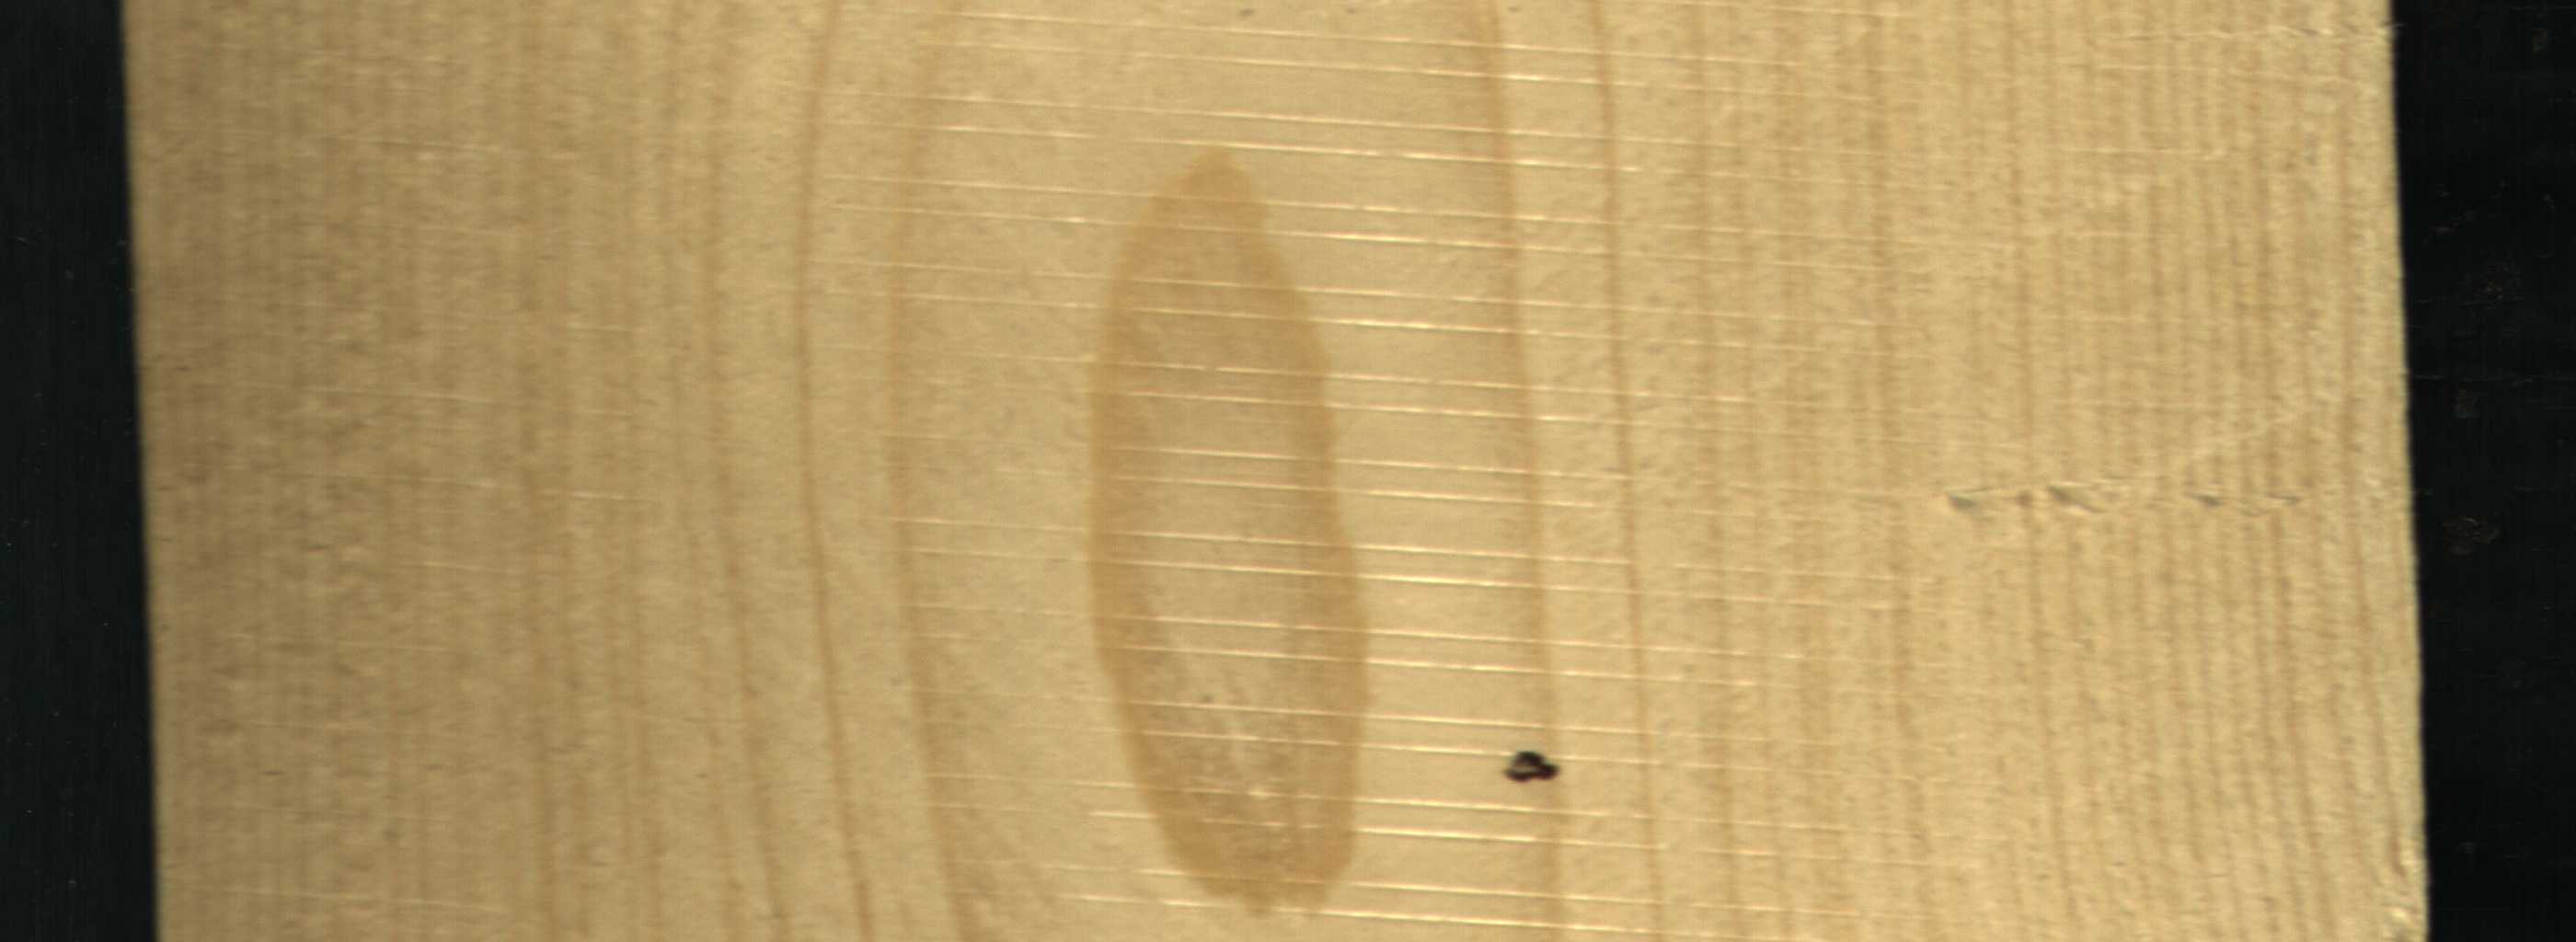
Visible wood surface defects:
Dead_Knot